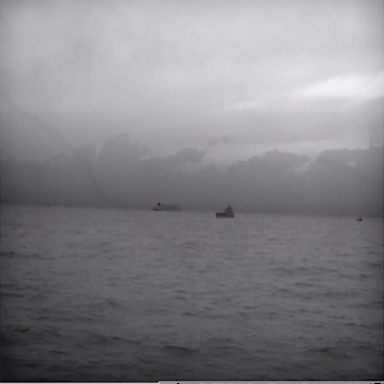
There is a liner in the infrared image.